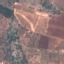
Label: PermanentCrop